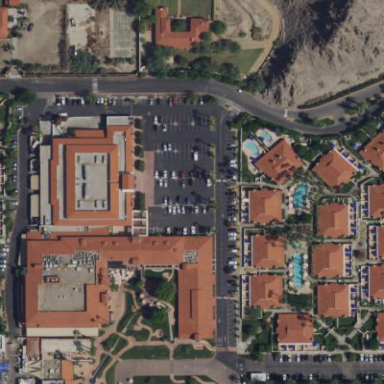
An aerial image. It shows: Building within resort area.